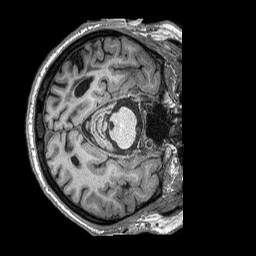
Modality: T1w
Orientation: axial
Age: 52
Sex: male
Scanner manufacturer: siemens
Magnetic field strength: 3 T
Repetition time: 2.53 s
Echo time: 0.00144 s